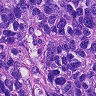
Metastatic tissue present: yes